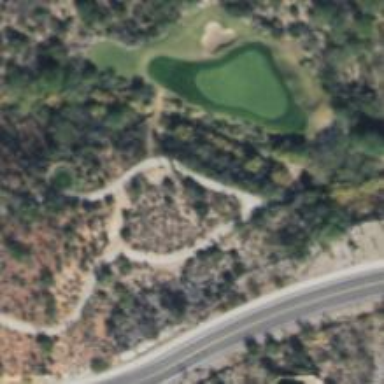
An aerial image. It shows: Service road used as golf cart path.